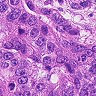
Metastatic tissue present: yes